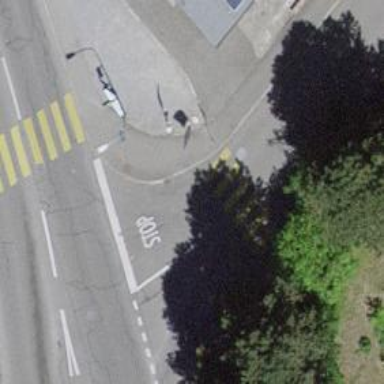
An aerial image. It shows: Marked crossing on the road.